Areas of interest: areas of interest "Car Dealership"
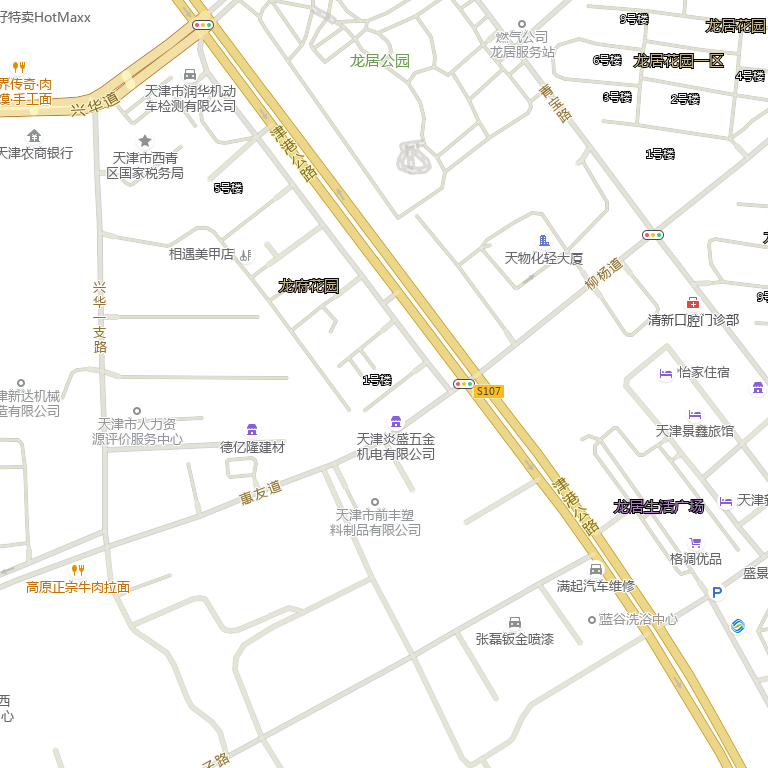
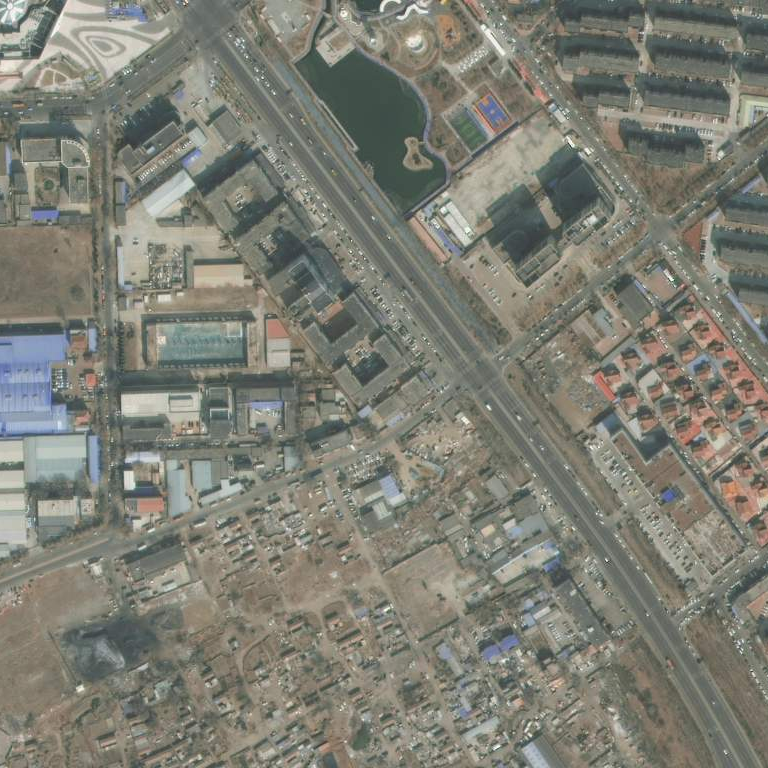